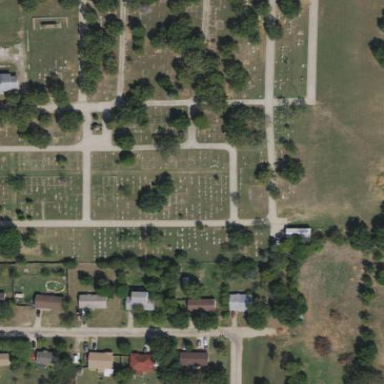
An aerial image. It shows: Cemetery.